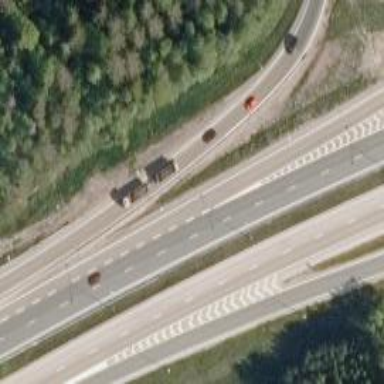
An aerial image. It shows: Asphalt motorway.